Question: I would know if is possible create a site responsive to 100% without flexbox or media queries. I discard the possibility of use position, width, height and px. I've tried using percent %, margin, padding and column-count, and work, but not to 100%. Like you can see, with some resolution like 1440 x 629 the box restrict in height and the text change.

How to Can I fix it without media queries or flexbox?
'''
body {
background-color: #fff;
}
main {
background-color: #000;
-webkit-border-radius: 3px;
-moz-border-radius: 3px;
border-radius: 3px;
padding: 3%;
}
main > * {
color: #fff;
}
section.navigation-bar {
background-color: #fff;
padding: 1%;
}
section.navigation-bar > ul {
list-style-type: none;
}
section.navigation-bar ul li {
display: inline;
}
section.navigation-bar ul li a {
text-decoration: none;
color: #000;
-webkit-transition: all 0.5s ease;
-moz-transition: all 0.5s ease;
-ms-transition: all 0.5s ease;
-o-transition: all 0.5s ease;
transition: all 0.5s ease;
}
section.navigation-bar ul li a:hover {
color: #abc;
}
section.columns-area {
-webkit-column-count: 2;
-moz-column-count: 2;
column-count: 2;
margin-top: 20px;
}
section.columns-area > aside {
background-color: #fff;
padding: 20px;
color: #000;
}
section.footer {
background-color: #fff;
}
p.footer-text {
color: #000;
padding: 1%;
text-align: center;
margin-bottom: 1%;
}
p.footer-text > a {
color: #444;
text-decoration: none;
}
'''
'''
<!DOCTYPE html>
<html lang="en">
<head>
<meta charset="UTF-8">
<title>Site Test</title>
<link rel="stylesheet" style="text/css" media="all" href="style.css">
</head>
<body>
<main>
<section class="navigation-bar">
<nav>
<ul>
<li><a href="#">Home</a>
</li>
<li><a href="#">About</a>
</li>
<li><a href="#">Contact</a>
</li>
<li><a href="#">Other</a>
</li>
</ul>
</nav>
</section>
<section class="columns-area">
<aside>Lorem ipsum dolor sit amet, consectetur adipisicing elit. Ex sed pariatur corporis quo illo ad cum itaque, deserunt, fugiat repudiandae iure maxime sapiente id dolores? Ipsam soluta est sed aliquid.Lorem ipsum dolor sit amet, consectetur adipisicing
elit. Amet asperiores officia vitae saepe ullam, voluptates vero excepturi repudiandae. Maxime repudiandae mollitia perspiciatis explicabo eaque eum distinctio adipisci minus quod nesciunt.</aside>
</section>
<section class="footer">
<p class="footer-text">Site created by <a href="#">Mattew</a>
</p>
</section>
</main>
</body>
</html>
'''
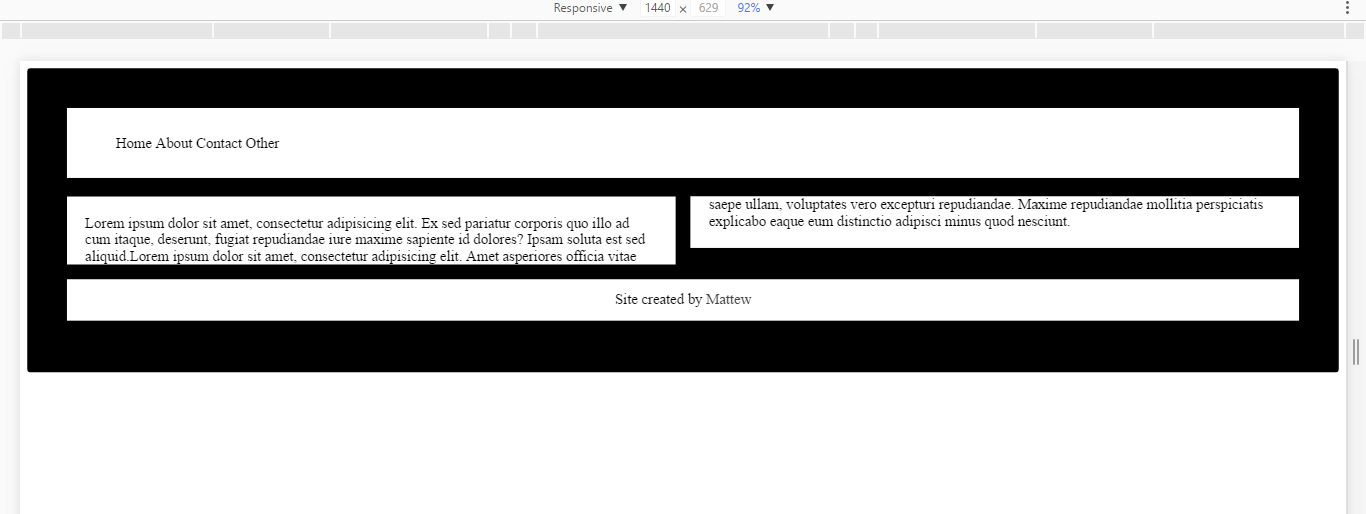
Answer: You could try:
> max-width: 100%